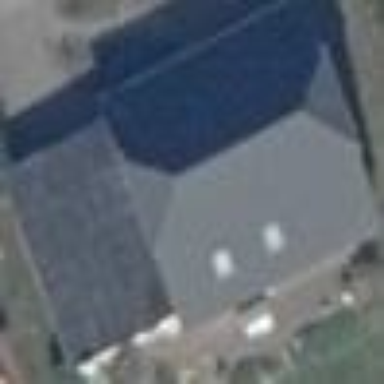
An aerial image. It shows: Detached building.